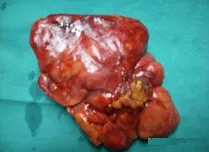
Example of POT. A normal appearing omentum was above the torsion point. You can see the vascular hanged and the torsion point with the distal thickened and congested omentum.
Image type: medical_photograph (other_medical_photograph)